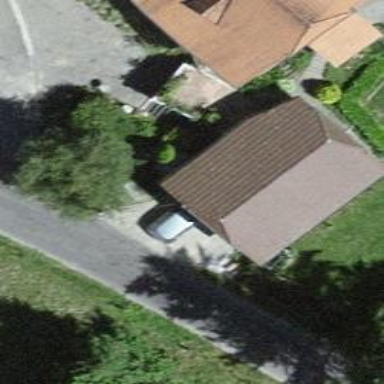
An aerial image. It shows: Garage building.